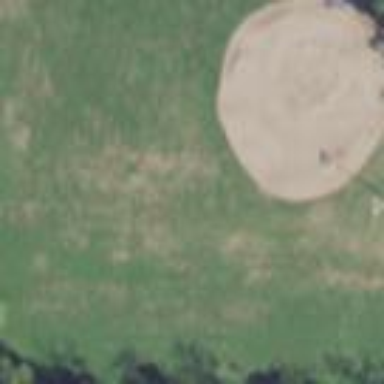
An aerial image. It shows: Grassy pitch designated for softball leisure sports.